Field crop: maize
Growth stage: 2
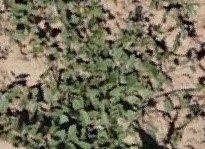
Species: convolvulus